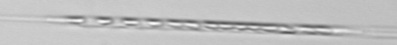
Label: Rhizosolenia